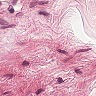
Metastatic tissue present: no